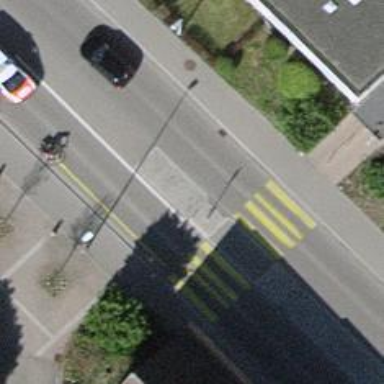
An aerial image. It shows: Marked road crossing with island and clear markings.